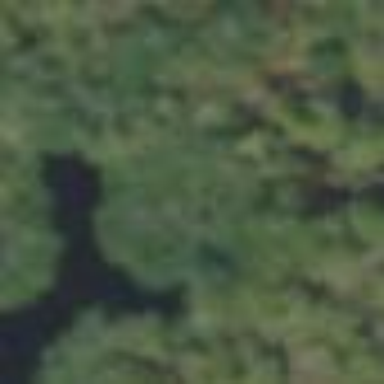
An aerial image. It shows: Pond with natural water.